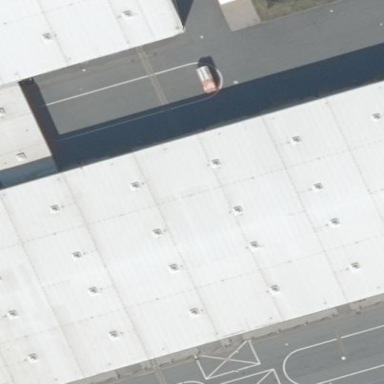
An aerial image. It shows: Exhibition hall with flat metal roof in silver color. The building itself is gray.